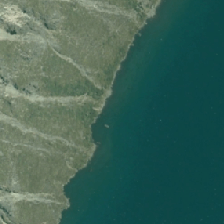
Land cover: lake_pond